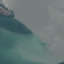
Label: SeaLake